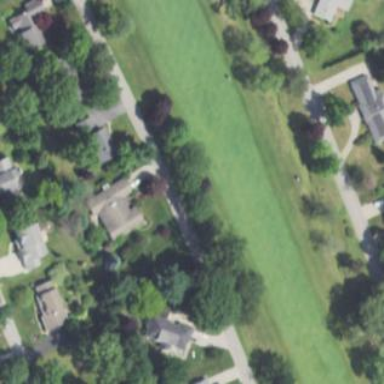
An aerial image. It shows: Grassy area designated as golf fairway.